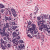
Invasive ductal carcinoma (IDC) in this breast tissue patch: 0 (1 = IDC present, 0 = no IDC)